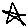
Label: star